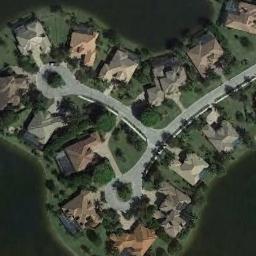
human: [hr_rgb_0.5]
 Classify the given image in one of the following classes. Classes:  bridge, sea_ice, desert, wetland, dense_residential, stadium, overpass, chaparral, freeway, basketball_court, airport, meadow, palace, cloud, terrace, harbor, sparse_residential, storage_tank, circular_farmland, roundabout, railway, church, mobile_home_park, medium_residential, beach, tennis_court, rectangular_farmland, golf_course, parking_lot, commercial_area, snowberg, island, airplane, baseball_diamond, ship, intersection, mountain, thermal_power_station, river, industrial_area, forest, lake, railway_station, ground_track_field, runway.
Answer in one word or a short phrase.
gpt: dense_residential